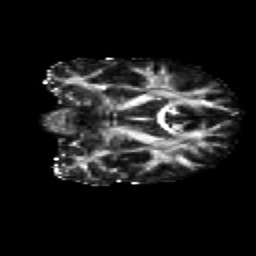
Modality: FA
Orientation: coronal
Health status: healthy
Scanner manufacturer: siemens
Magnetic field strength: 3 T
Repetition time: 12 s
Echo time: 0.092 s